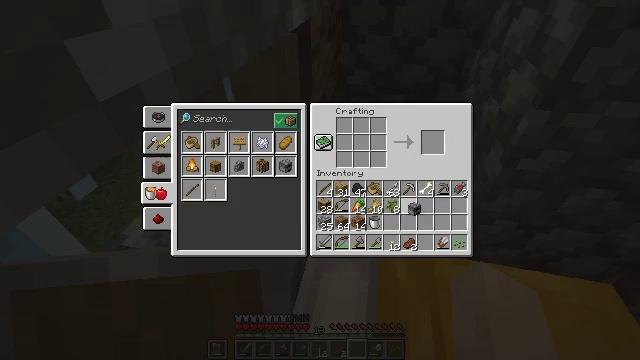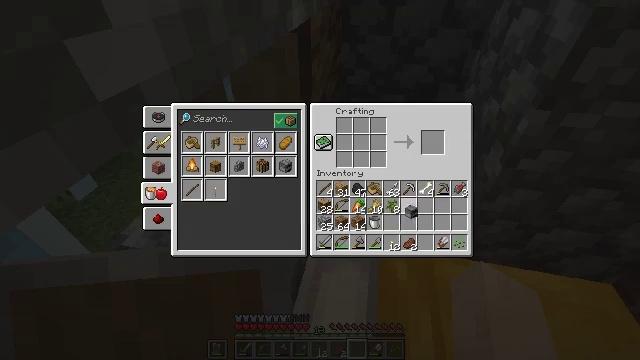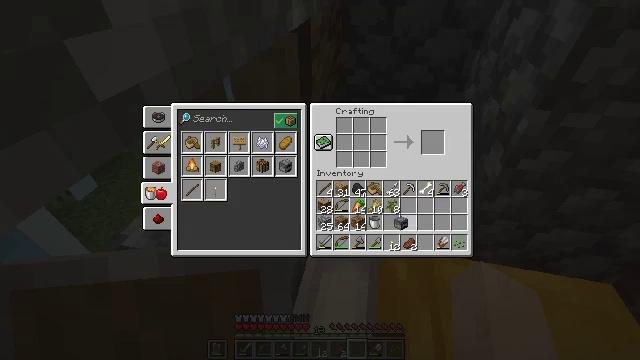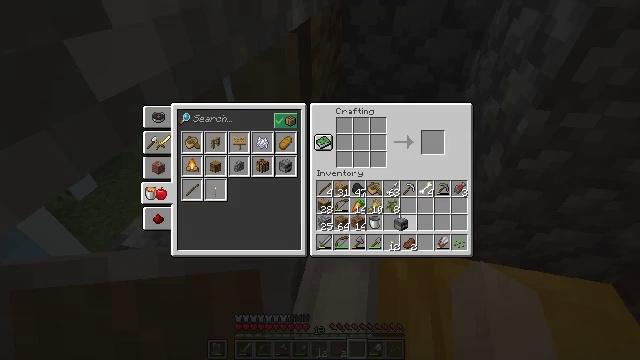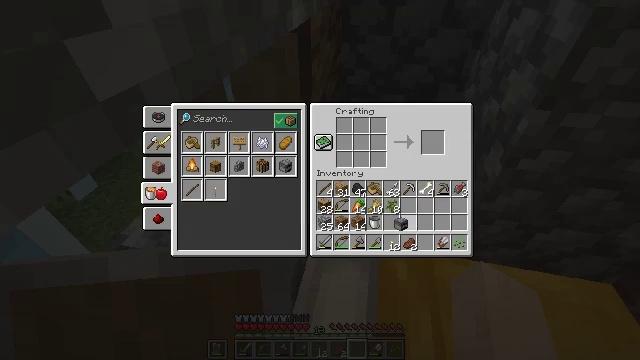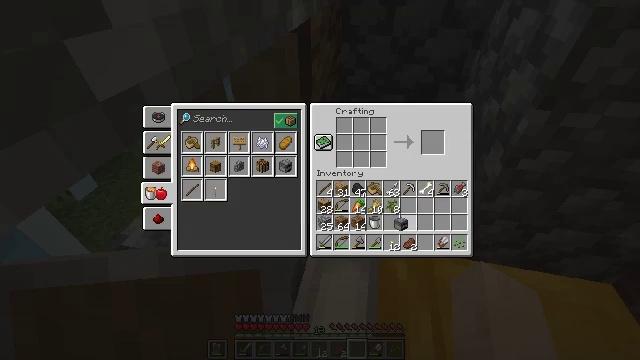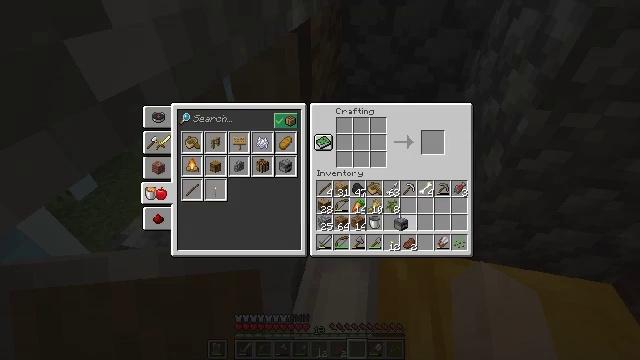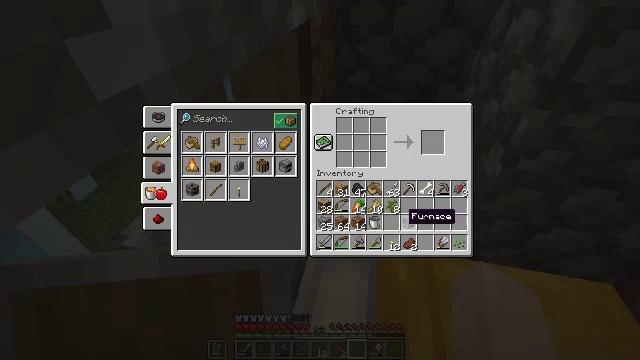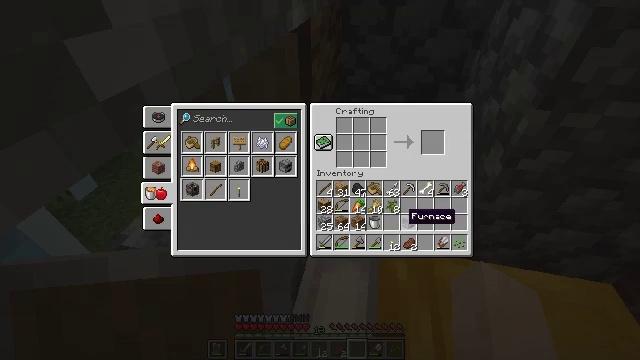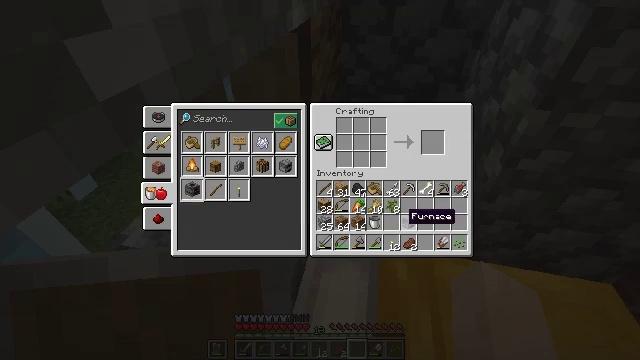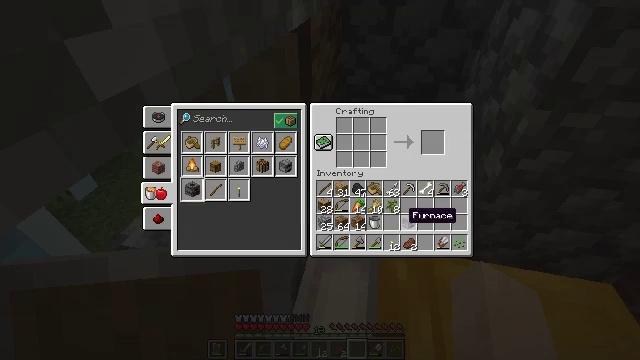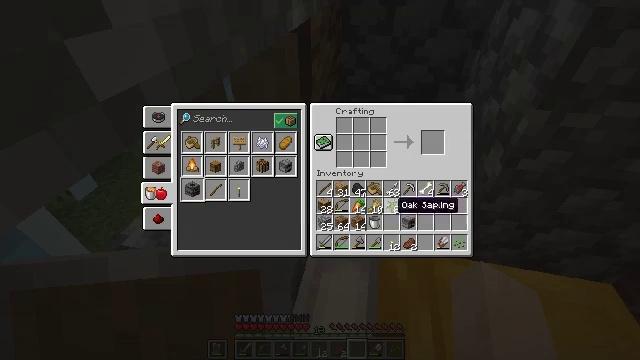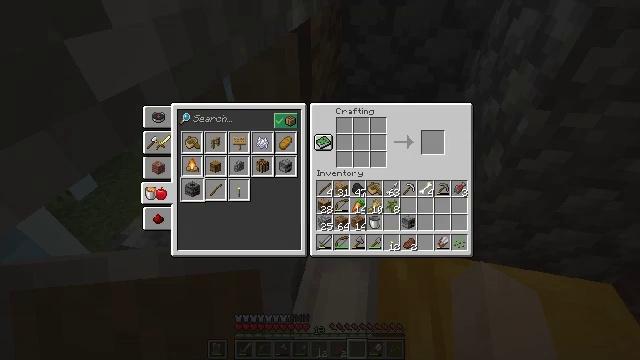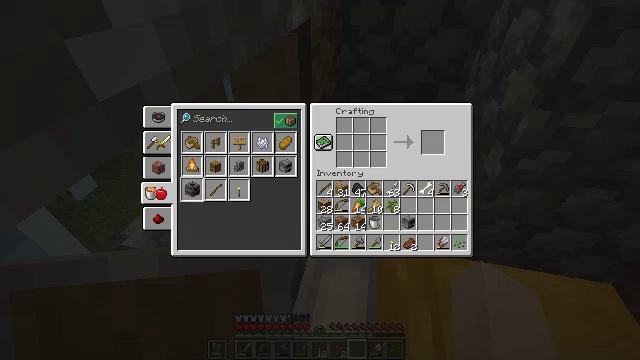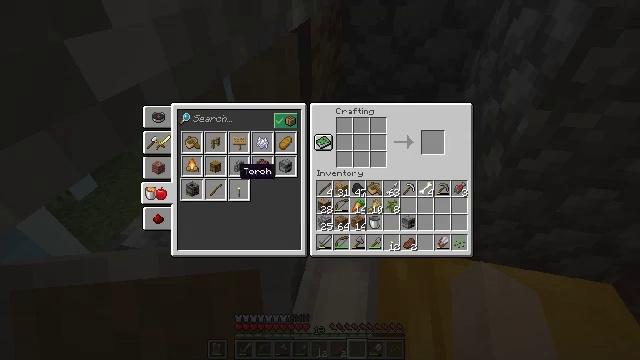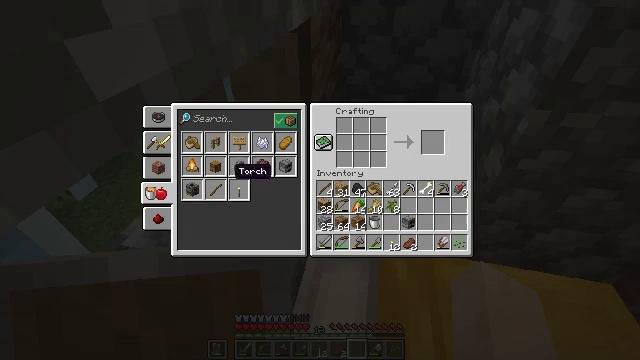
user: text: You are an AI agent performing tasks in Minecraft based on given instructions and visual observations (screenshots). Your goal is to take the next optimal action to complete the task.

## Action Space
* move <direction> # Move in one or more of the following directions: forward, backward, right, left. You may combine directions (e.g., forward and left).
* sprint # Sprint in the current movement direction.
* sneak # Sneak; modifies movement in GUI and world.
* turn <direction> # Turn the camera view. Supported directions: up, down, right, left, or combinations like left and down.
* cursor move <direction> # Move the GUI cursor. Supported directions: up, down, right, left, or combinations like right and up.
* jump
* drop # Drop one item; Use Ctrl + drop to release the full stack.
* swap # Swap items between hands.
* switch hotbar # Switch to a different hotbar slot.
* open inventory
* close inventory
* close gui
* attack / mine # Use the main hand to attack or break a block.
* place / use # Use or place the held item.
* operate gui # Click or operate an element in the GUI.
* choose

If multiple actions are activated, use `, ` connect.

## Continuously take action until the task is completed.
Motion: motion action
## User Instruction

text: Interact with the crafting table to create a smoker.
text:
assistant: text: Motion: no_op
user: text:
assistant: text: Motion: turn left and down
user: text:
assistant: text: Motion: no_op
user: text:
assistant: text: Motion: no_op
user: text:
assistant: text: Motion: attack / mine
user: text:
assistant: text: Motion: attack / mine
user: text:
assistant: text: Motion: no_op
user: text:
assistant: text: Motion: no_op
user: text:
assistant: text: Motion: no_op
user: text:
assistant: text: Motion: no_op
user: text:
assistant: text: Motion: turn left and up
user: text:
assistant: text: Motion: turn left and up
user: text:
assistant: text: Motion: turn left and up
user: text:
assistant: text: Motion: turn left
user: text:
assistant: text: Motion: no_op
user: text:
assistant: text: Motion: turn left
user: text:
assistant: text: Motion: no_op
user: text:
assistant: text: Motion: no_op
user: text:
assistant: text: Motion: no_op
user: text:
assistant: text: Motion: attack / mine
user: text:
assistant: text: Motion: no_op
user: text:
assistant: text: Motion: turn right and up
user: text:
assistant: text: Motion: turn right and up
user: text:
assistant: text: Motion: no_op
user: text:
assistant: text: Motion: turn left and down
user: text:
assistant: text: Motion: turn left and down
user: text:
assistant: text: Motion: no_op
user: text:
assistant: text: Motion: no_op
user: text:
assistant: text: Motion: attack / mine
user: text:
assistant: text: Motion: attack / mine